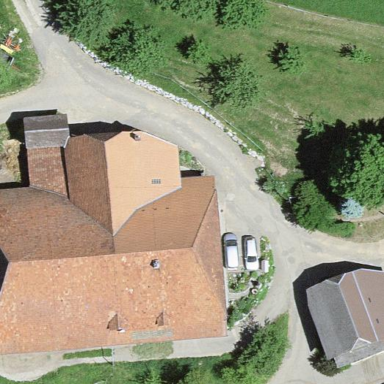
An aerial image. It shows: Farm building.